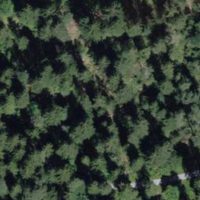
EUNIS habitat code: 43
Species observed at this site:
Lasiommata megera
Melitaea diamina
Dactylorhiza maculata